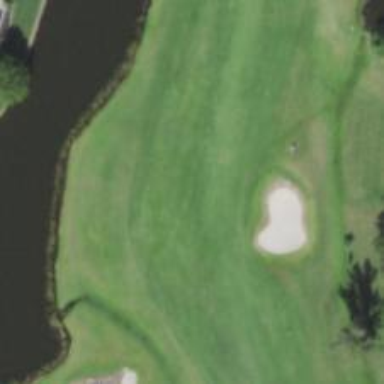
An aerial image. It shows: Golf hole.